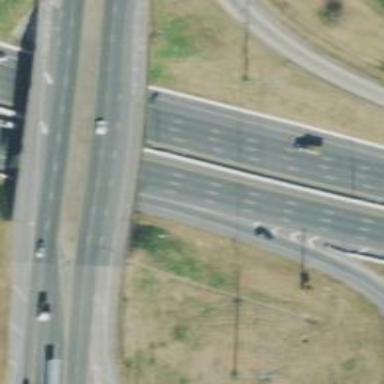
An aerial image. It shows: Motorway junction.